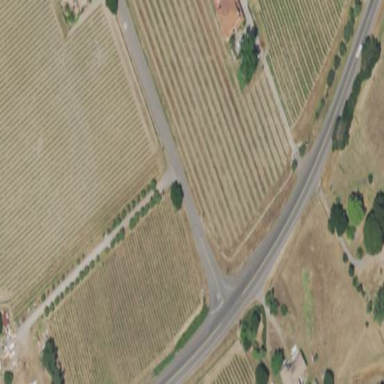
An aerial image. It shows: Vineyard with grape crops.